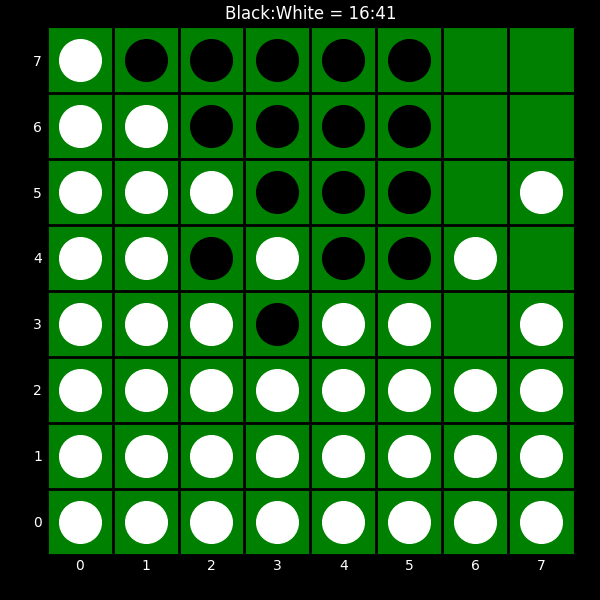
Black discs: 16
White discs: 41